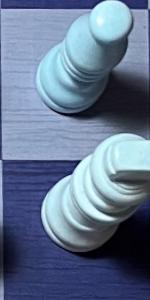
Label: King_White